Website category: jobs
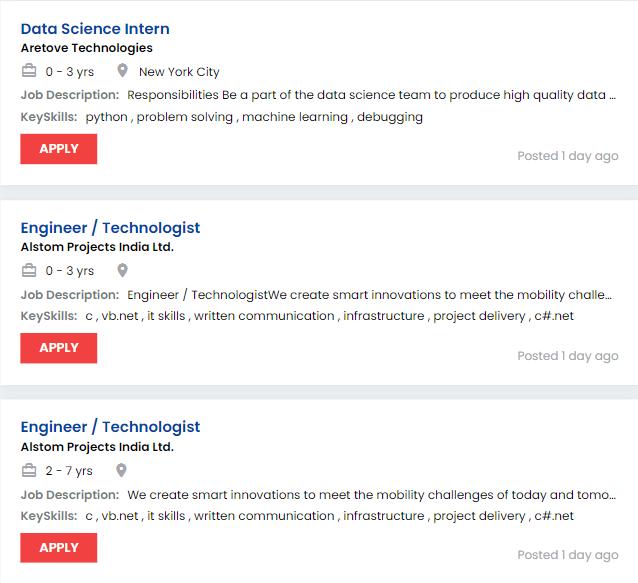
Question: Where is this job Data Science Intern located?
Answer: New York City

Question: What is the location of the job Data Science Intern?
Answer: New York City

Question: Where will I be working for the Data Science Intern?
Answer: New York City

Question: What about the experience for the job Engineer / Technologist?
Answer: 0 - 3 yrs

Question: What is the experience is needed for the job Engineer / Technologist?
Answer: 0 - 3 yrs

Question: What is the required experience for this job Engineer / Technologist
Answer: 0 - 3 yrs

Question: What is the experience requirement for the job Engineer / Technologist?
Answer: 0 - 3 yrs

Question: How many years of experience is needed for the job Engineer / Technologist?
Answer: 0 - 3 yrs

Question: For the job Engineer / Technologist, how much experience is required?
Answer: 0 - 3 yrs

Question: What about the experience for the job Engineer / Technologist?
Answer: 2 - 7 yrs

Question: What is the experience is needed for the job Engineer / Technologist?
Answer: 2 - 7 yrs

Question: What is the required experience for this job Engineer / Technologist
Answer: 2 - 7 yrs

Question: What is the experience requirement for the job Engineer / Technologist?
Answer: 2 - 7 yrs

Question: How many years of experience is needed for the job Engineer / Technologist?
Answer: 2 - 7 yrs

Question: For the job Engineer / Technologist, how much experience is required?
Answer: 2 - 7 yrs

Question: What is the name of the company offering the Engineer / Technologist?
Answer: Alstom Projects India Ltd.

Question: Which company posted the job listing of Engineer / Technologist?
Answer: Alstom Projects India Ltd.

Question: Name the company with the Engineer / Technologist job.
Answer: Alstom Projects India Ltd.

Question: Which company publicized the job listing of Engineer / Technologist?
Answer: Alstom Projects India Ltd.

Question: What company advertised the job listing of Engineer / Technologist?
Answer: Alstom Projects India Ltd.

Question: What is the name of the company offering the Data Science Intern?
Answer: Aretove Technologies

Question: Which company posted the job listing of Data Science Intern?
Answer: Aretove Technologies

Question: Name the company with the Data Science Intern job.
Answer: Aretove Technologies

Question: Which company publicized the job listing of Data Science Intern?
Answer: Aretove Technologies

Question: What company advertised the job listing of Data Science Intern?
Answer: Aretove Technologies

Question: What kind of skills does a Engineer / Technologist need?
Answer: c , vb.net , it skills , written communication , infrastructure , project delivery , c#.net

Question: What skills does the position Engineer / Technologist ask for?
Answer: c , vb.net , it skills , written communication , infrastructure , project delivery , c#.net

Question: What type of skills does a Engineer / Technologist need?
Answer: c , vb.net , it skills , written communication , infrastructure , project delivery , c#.net

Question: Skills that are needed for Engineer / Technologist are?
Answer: c , vb.net , it skills , written communication , infrastructure , project delivery , c#.net

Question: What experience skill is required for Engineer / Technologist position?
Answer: c , vb.net , it skills , written communication , infrastructure , project delivery , c#.net

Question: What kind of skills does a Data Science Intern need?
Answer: python , problem solving , machine learning , debugging

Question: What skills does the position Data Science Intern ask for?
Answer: python , problem solving , machine learning , debugging

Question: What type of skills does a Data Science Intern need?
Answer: python , problem solving , machine learning , debugging

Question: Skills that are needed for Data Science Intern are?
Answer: python , problem solving , machine learning , debugging

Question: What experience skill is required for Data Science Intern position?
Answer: python , problem solving , machine learning , debugging